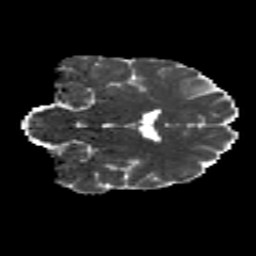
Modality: MD
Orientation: coronal
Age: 29
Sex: male
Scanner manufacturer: siemens
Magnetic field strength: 3 T
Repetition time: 8.8 s
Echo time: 0.085 s